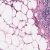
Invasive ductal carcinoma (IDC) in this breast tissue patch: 0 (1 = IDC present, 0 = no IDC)